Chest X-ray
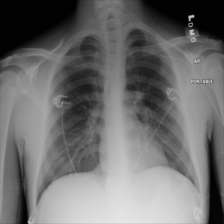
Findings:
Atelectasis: negative
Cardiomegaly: negative
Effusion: negative
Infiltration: negative
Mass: negative
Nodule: negative
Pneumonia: negative
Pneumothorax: negative
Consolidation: negative
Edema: negative
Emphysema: negative
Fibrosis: negative
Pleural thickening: negative
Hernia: negative